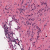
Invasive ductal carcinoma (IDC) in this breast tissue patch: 1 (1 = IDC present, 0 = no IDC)